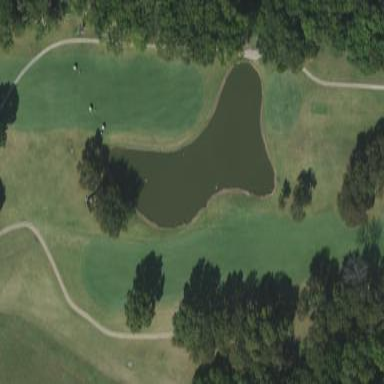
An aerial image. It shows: Picturesque scene of golf course with lateral water hazard.